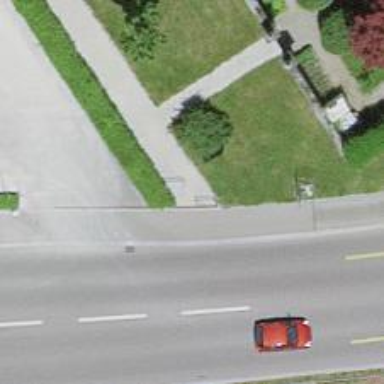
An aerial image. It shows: Cycle barrier.